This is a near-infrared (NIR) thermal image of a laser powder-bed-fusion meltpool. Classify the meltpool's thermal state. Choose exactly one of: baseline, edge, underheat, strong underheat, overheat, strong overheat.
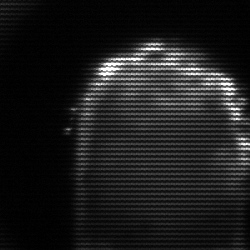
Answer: baseline